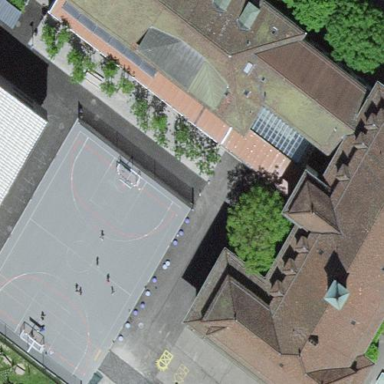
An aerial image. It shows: School building.